Question: In my Core Data model, I have an entity Session and Exercise.
Session has a to many relationship to Exercise (there is a one-one inverse relationship as well).
In my fetch, I am trying to find all Session object that are related to the current Exercise.
I am using the following code which isn't working.
'''
NSFetchRequest *fetchRequest = [[NSFetchRequest alloc] init];
[fetchRequest setPredicate:[NSPredicate predicateWithFormat: @"exercise = %@", exercise.name]];
NSEntityDescription *sessionEntity = [NSEntityDescription entityForName:@"Session" inManagedObjectContext:managedObjectContext];
[fetchRequest setEntity:sessionEntity];
NSError *error = nil;
NSArray *results = [managedObjectContext executeFetchRequest:fetchRequest error:&error];
NSLog(@"Fetch error: %@", error);
self.sessionArray = results;
'''
Here is my data model:

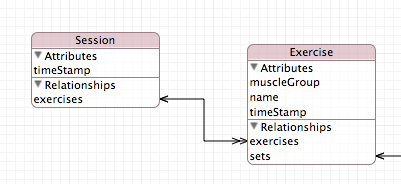
Answer: First, from the screenshot it seems that your relationship attribute of the Session entity is called 'exercises' not 'exercise'.
Also, it seems to me that it would work if you searched not the Session entity but the Exercise entity and then iterate through the resulting array to extract the sessions.
'''
[fetchRequest setPredicate:[NSPredicate predicateWithFormat:"name == %@", exerciseName]];
NSEntityDescription *exerciseEntity = [NSEntityDescription entityForName:@"Exercise" inManagedObjectContext:managedObjectContext];
[fetchRequest setEntity:exerciseEntity];
...
NSArray *results = [managedObjectContext executeFetchRequest:fetchRequest error:&error];
...
NSMutableArray *mutableSessionArray = [NSMutableArray array];
for (Exercise *ex in results) {
Session *session = [ex exercises];
if (session) [mutableSessionArray addObject:session];
}
self.sessionArray = [NSArray arrayWithArray:mutableSessionArray];
'''
The relationship of the Exercise entity called 'exercises' could be called 'session' for clarity. I would recommend renaming it.
BTW, you can also write '=' instead of '==', they are equivalent, as far as I know. In the <URL> it says:
> '''
=, ==
The left-hand expression is equal to the right-hand expression.
'''